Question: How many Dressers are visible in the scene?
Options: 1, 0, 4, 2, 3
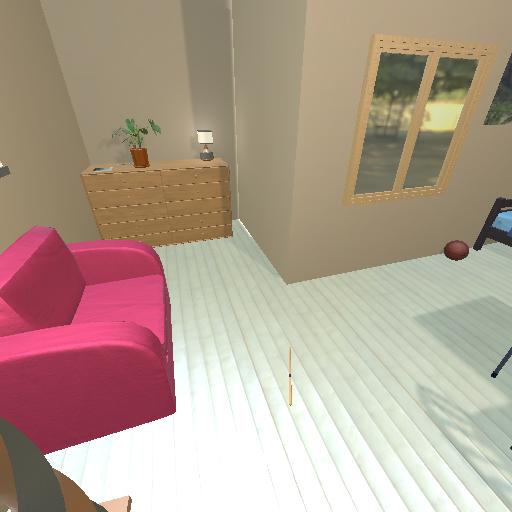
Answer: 1